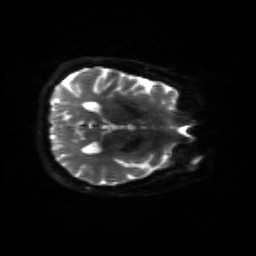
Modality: sbref
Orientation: axial
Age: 64
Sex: female
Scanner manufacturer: siemens
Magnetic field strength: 3 T
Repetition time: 4.71 s
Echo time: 0.0906 s